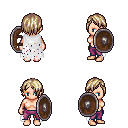
a pixel art fantasy rpg character, female body template, human, light skin, white tattered cape, magenta pants, white blonde bangs hairstyle, shield, four views (front, back, left, right), 2x2 character sprite sheet, small pixel art, hard edges, no anti-aliasing